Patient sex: M
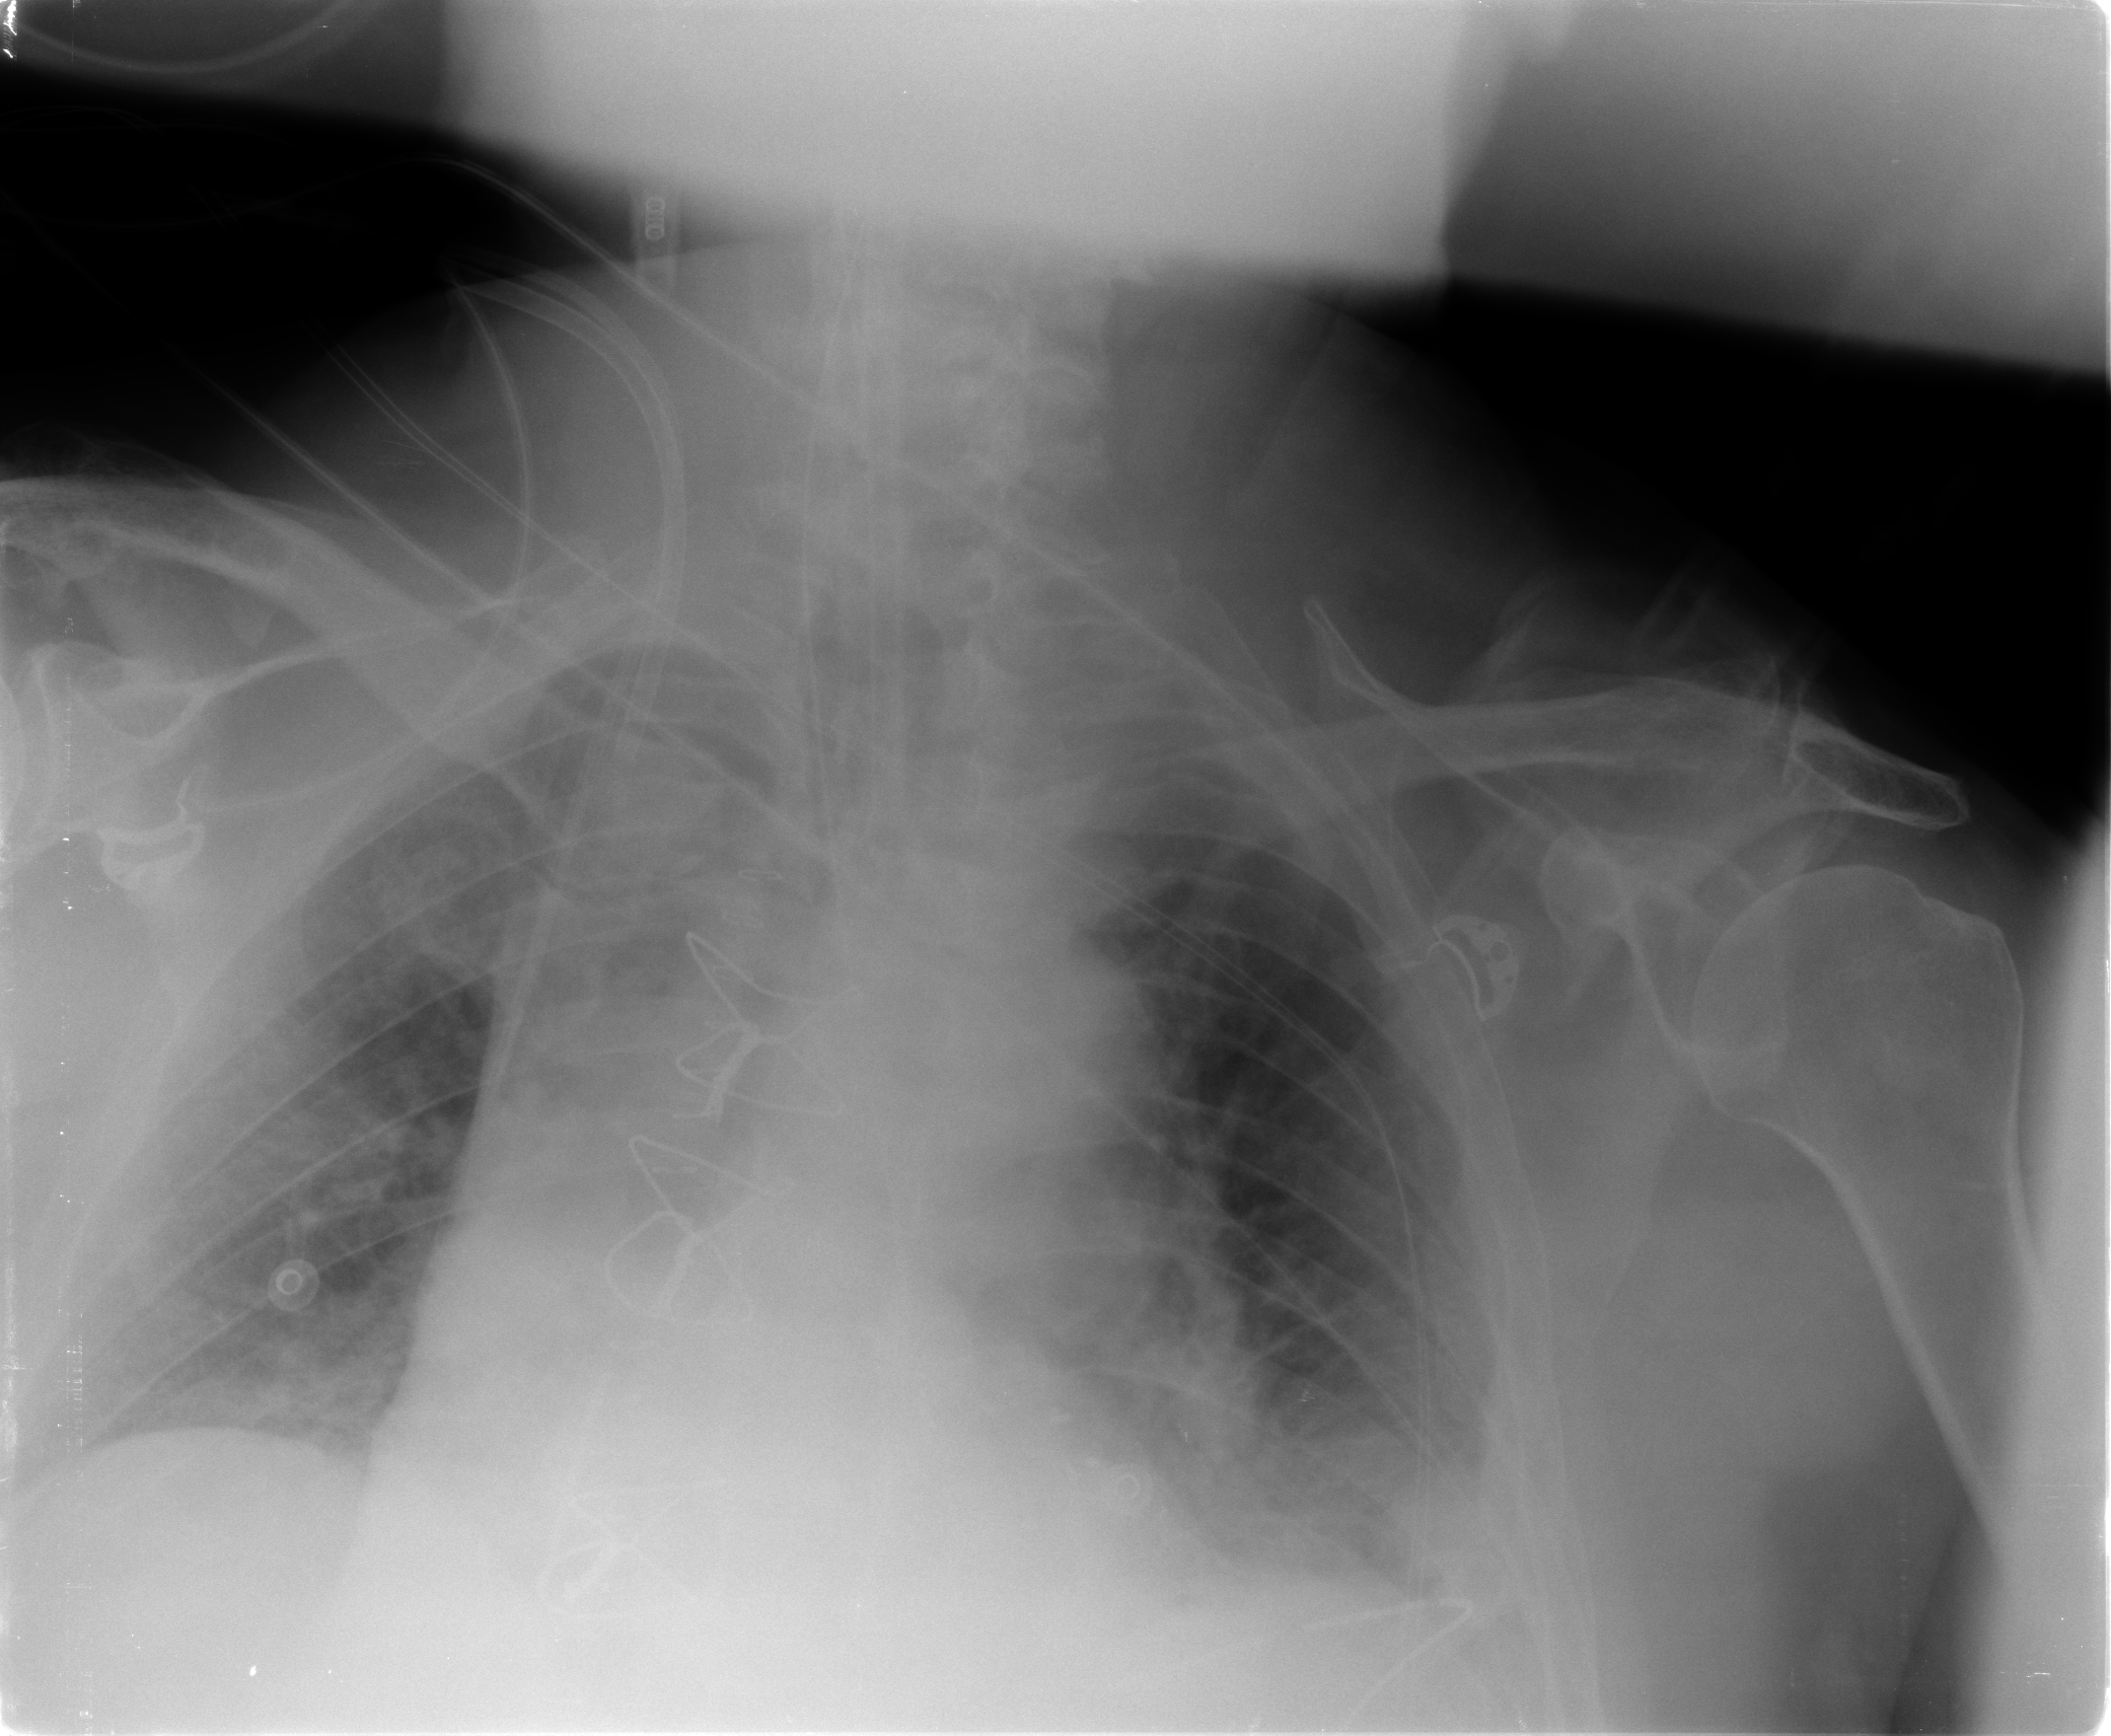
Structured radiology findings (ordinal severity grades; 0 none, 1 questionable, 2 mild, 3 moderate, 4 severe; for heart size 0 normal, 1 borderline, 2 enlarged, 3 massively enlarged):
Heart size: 1
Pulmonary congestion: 2
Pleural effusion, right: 0
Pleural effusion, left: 2
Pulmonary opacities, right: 0
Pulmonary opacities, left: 0
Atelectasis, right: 2
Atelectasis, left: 2